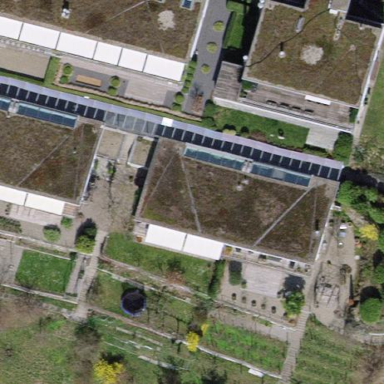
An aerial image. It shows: White residential building with flat grass-covered roof.